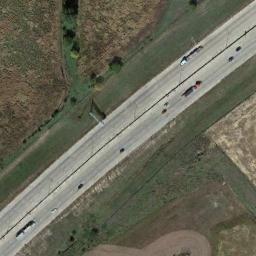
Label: freeway